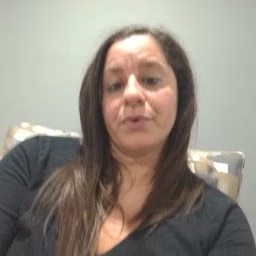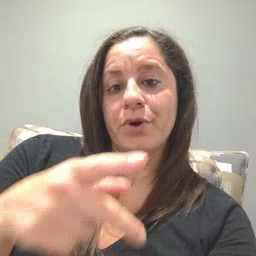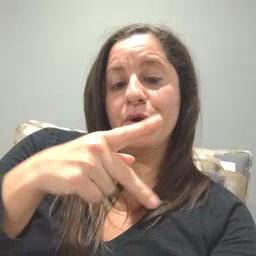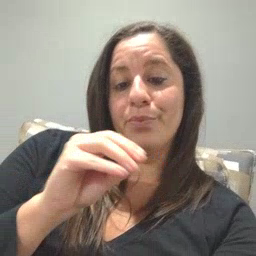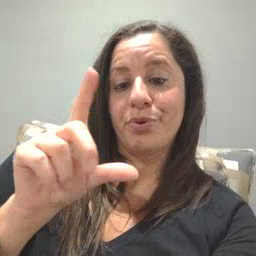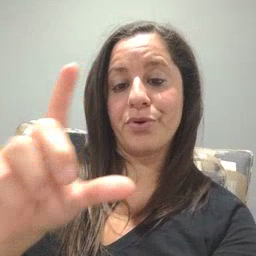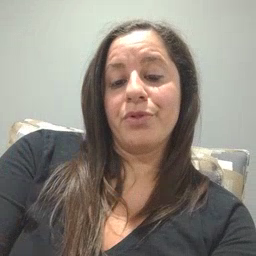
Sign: pool